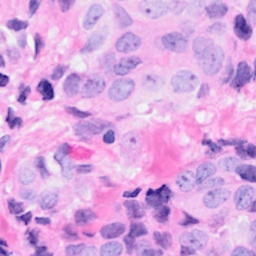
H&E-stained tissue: Breast